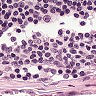
Metastatic tissue present: no